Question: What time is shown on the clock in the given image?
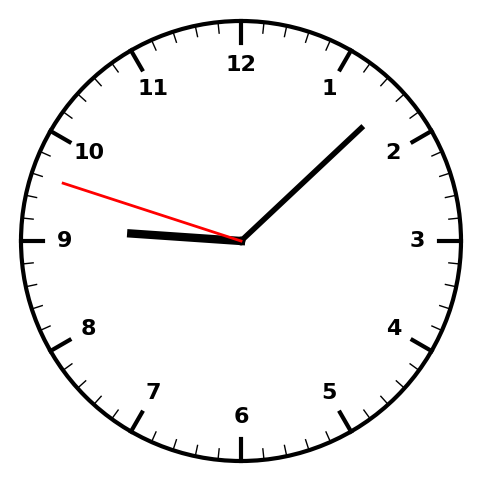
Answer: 09:07:48